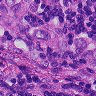
Metastatic tissue present: yes